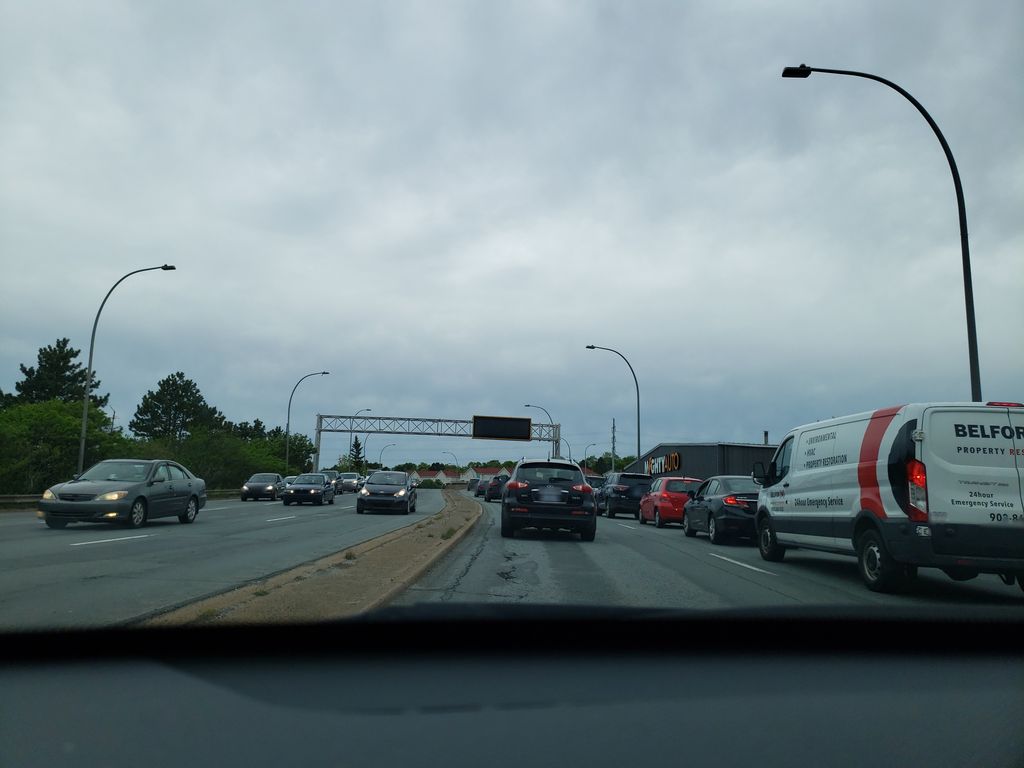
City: halifax